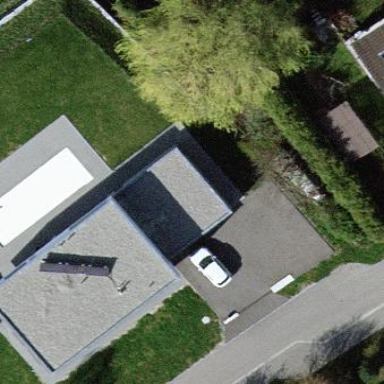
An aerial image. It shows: Flat roofed garage.